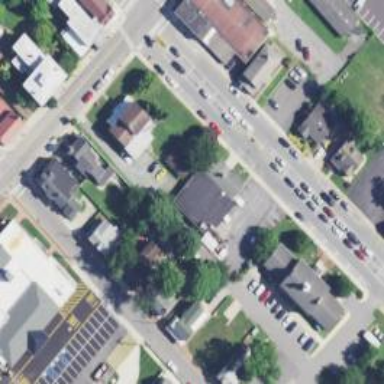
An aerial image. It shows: Post office.